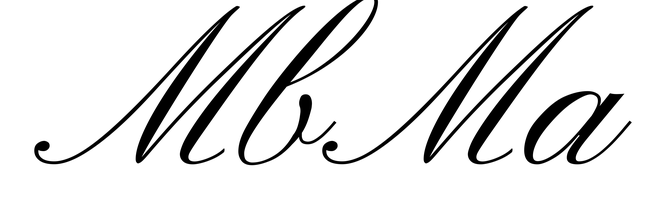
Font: PinyonScript-Regular